Question: I have a 'UITableView' implemented properly in my app. Now I want to change the UI a bit so I want a space between each cell like I show in this drawing:

Is it possible to that? If so, how?
Also in between each cell, can I make it transparent so that it doesn't have any white areas blocking the view's background image?
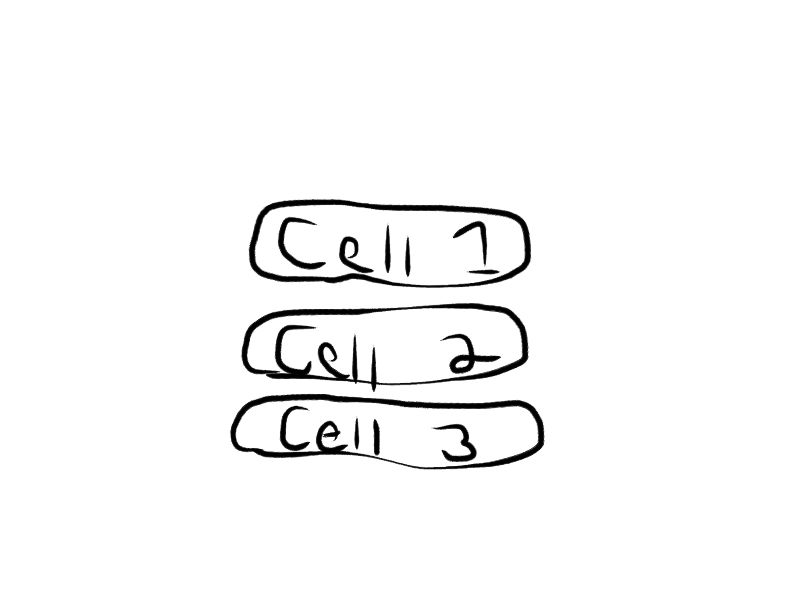
Answer: I can think of at least two way to do that:
1) Create an empty cell, that will be transparent and whatever height you like, then use this cell for rows at index 1,3,5,7,9,11...
I used this approach before to create custom separator cells, and you can do exactly the same, look at the space between cells like a big transparent separator cell. I posted the code in <URL> take a look.
2) Second option, is just to use an image with transparent part in the bottom, this way the cells looks like they have a space between them.
To return a different height for the different kind of cells, do:
'''
- (CGFloat)tableView:(UITableView *)tableView heightForRowAtIndexPath:(NSIndexPath *)indexPath
{
if (indexPath.row % 2 == 0) {
// this is a regular cell
return REGULAR_CELL_HEIGHT;
}
else {
// this is a "space" cell
return SPACE_CELL_HEIGHT;
}
}
'''
You will probably want to disable any selection & user interaction with the "space" cells, so all you need to do is add this to the'cellForRowAtIndexPath' method:
'''
if (indexPath.row % 2 == 0) {
cell.userInteractionEnabled = YES;
}
else {
cell.userInteractionEnabled = NO;
}
'''
This will block any user interaction with the cell, if you only want to not show the selection blue color when the user tap on a cell but you still want the 'didSelectRowAtIndexPath' delegate method to be called, replace the above code with:
'''
if (indexPath.row % 2 == 0) {
cell.selectionStyle = UITableViewCellSelectionStyleBlue;
}
else {
cell.selectionStyle = UITableViewCellSelectionStyleNone;
}
'''